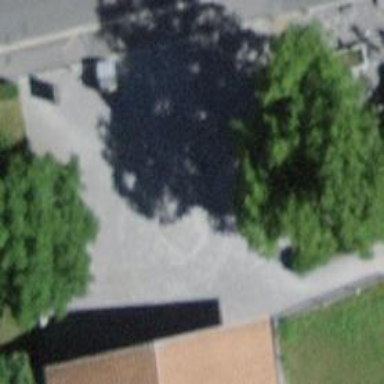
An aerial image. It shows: Square.